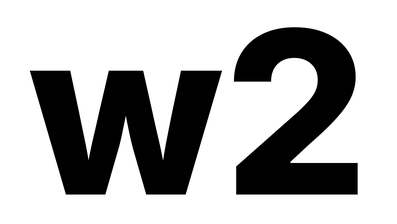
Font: Inter_ExtraBold